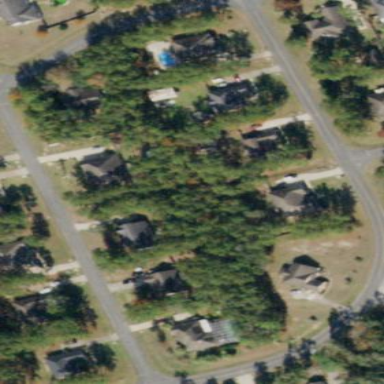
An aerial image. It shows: Residential area consisting of single-family homes.